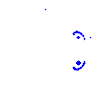
Particle: electron